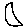
Label: moon